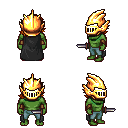
a pixel art fantasy rpg character, male body template, orc, green skin, black cape, teal pants, dark blonde swoop hairstyle, gold helm, cloth bracers, dagger, four views (front, back, left, right), 2x2 character sprite sheet, small pixel art, hard edges, no anti-aliasing